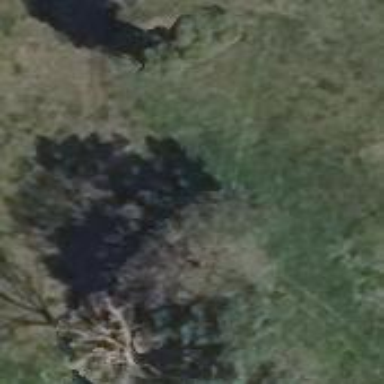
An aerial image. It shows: Deciduous broadleaved woodland.